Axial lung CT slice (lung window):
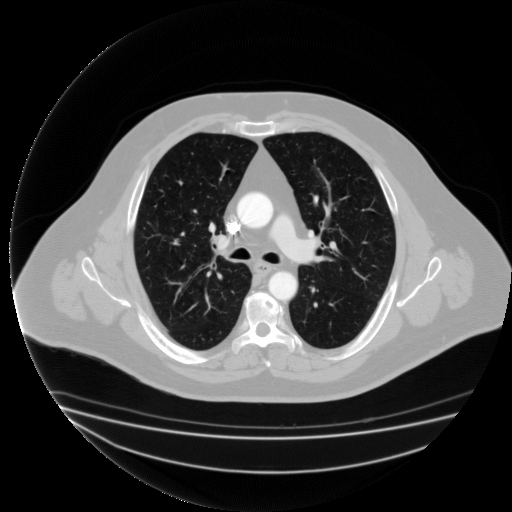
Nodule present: no